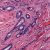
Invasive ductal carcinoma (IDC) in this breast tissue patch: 1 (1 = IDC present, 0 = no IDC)